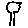
Label: tree